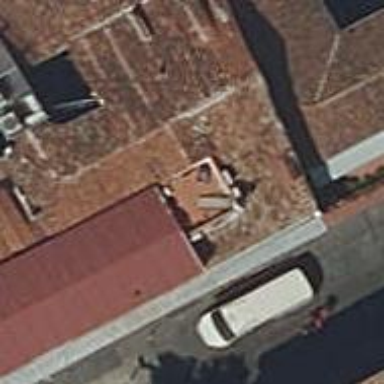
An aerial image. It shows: Restaurant.